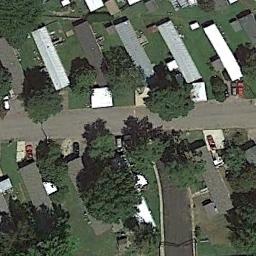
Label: mobile_home_park